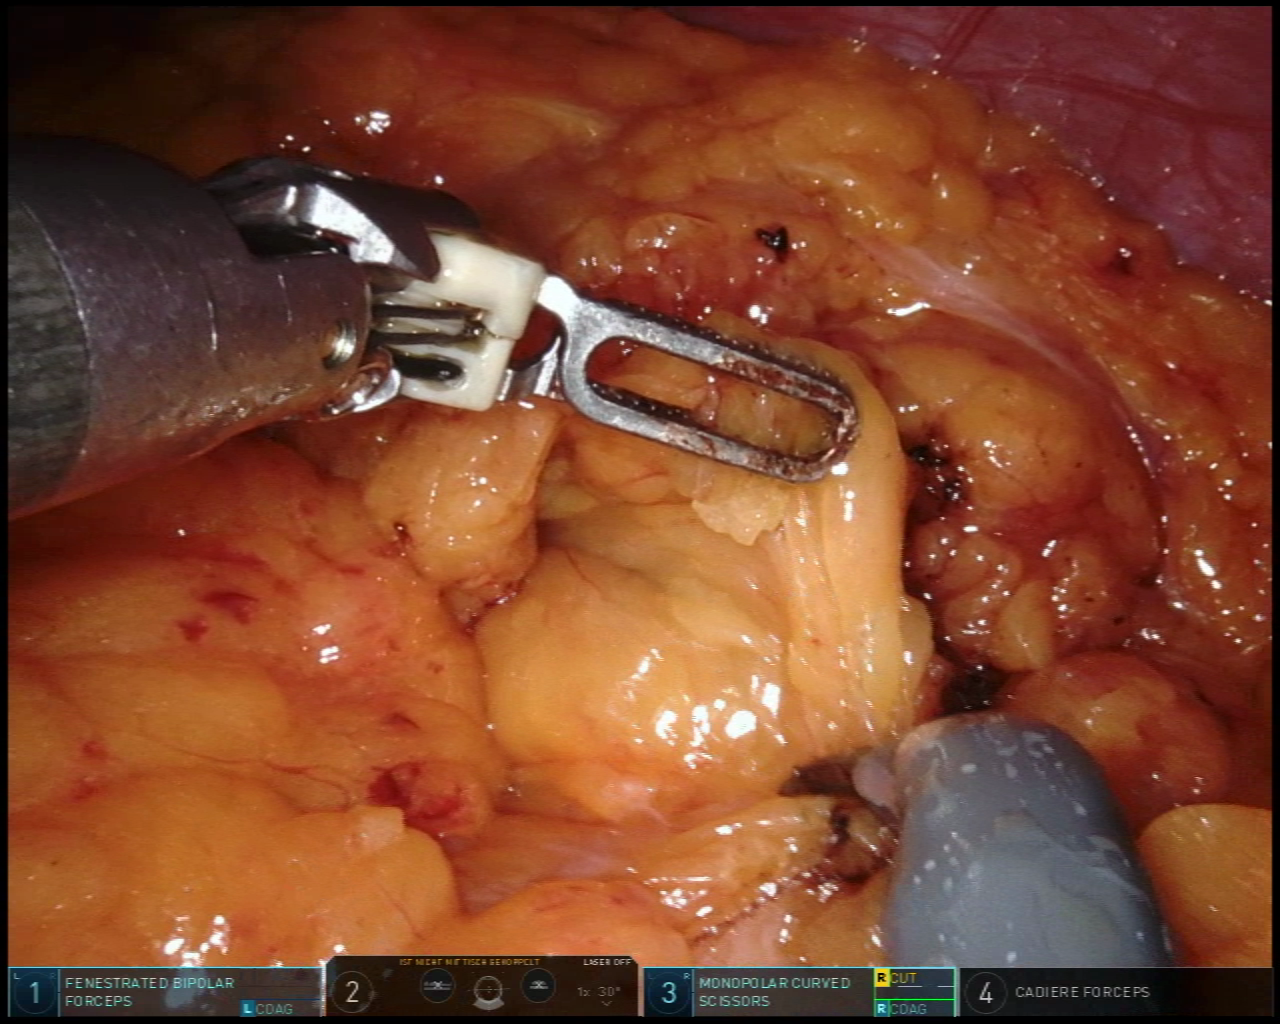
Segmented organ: abdominal_wall
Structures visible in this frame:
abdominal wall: yes
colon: no
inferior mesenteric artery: no
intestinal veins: no
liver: no
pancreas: no
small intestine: no
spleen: no
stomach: no
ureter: no
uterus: no
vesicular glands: no